Question: I have a vector named 'anomaly' which gives the output :
'''
anomaly
[1] -0.11 -0.13 -0.01 -0.04 -0.42 -0.23 -0.25 -0.45 -0.23 0.04 -0.22 -0.55
[13] -0.40 -0.39 -0.32 -0.32 -0.27 -0.15 -0.21 -0.25 -0.05 -0.05 -0.30 -0.35
[25] -0.42 -0.25 -0.15 -0.41 -0.30 -0.31 -0.21 -0.25 -0.33 -0.28 -0.02 0.06
[37] -0.20 -0.46 -0.33 -0.09 -0.15 -0.04 -0.09 -0.16 -0.11 -0.15 0.04 -0.05
[49] 0.01 -0.22 -0.03 0.03 0.04 -0.11 0.05 -0.08 0.01 0.12 0.15 -0.02
[61] 0.14 0.11 0.10 0.06 0.10 -0.01 0.01 0.12 -0.03 -0.09 -0.17 -0.02
[73] 0.03 0.12 -0.09 -0.09 -0.18 0.08 0.10 0.05 -0.02 0.10 0.05 0.03
[85] -0.25 -0.15 -0.07 -0.02 -0.09 0.00 0.04 -0.10 -0.05 0.18 -0.06 -0.02
[97] -0.21 0.16 0.07 0.13 0.27 0.40 0.10 0.34 0.16 0.13 0.19 0.35
[109] 0.42 0.28 0.49 0.44 0.16 0.18 0.31 0.47 0.36 0.40 0.71 0.43
[121] 0.41 0.56 0.70 0.66 0.60
'''
Also have a vector named 'MA' which gives the output :
'''
MA
[1] -8.333333e-02 -6.000000e-02 -1.566667e-01 -2.300000e-01 -3.000000e-01
[6] -3.100000e-01 -3.100000e-01 -2.133333e-01 -1.366667e-01 -2.433333e-01
[11] -3.900000e-01 -4.466667e-01 -3.700000e-01 -3.433333e-01 -3.033333e-01
[16] -2.466667e-01 -2.100000e-01 -2.033333e-01 -1.700000e-01 -1.166667e-01
[21] -1.333333e-01 -2.333333e-01 -3.566667e-01 -3.400000e-01 -2.733333e-01
[26] -2.700000e-01 -2.866667e-01 -3.400000e-01 -2.733333e-01 -2.566667e-01
[31] -2.633333e-01 -2.866667e-01 -2.100000e-01 -8.000000e-02 -5.333333e-02
[36] -2.000000e-01 -3.300000e-01 -2.933333e-01 -1.900000e-01 -9.333333e-02
[41] -9.333333e-02 -9.666667e-02 -1.200000e-01 -1.400000e-01 -7.333333e-02
[46] -5.333333e-02 -5.782412e-19 -8.666667e-02 -8.000000e-02 -7.333333e-02
[51] 1.333333e-02 -1.333333e-02 -6.666667e-03 -4.666667e-02 -6.666667e-03
[56] 1.666667e-02 9.333333e-02 8.333333e-02 9.000000e-02 7.666667e-02
[61] 1.166667e-01 9.000000e-02 8.666667e-02 5.000000e-02 3.333333e-02
[66] 4.000000e-02 3.333333e-02 0.000000e+00 -9.666667e-02 -9.333333e-02
[71] -5.333333e-02 4.333333e-02 2.000000e-02 -2.000000e-02 -1.200000e-01
[76] -6.333333e-02 4.625929e-18 7.666667e-02 4.333333e-02 4.333333e-02
[81] 4.333333e-02 6.000000e-02 -5.666667e-02 -1.233333e-01 -1.566667e-01
[86] -8.000000e-02 -6.000000e-02 -3.666667e-02 -1.666667e-02 -2.000000e-02
[91] -3.666667e-02 1.000000e-02 2.333333e-02 3.333333e-02 -9.666667e-02
[96] -2.333333e-02 6.666667e-03 1.200000e-01 1.566667e-01 2.666667e-01
[101] 2.566667e-01 2.800000e-01 2.000000e-01 2.100000e-01 1.600000e-01
[106] 2.233333e-01 3.200000e-01 3.500000e-01 3.966667e-01 4.033333e-01
[111] 3.633333e-01 2.600000e-01 2.166667e-01 3.200000e-01 3.800000e-01
[116] 4.100000e-01 4.900000e-01 5.133333e-01 5.166667e-01 4.666667e-01
[121] 5.566667e-01 6.400000e-01 6.533333e-01
summary(MA)
Min. 1st Qu. Median Mean 3rd Qu. Max.
-0.44670 -0.16330 -0.03667 -0.01051 0.08500 0.65330
summary(anomaly)
Min. 1st Qu. Median Mean 3rd Qu. Max.
-0.55000 -0.18000 -0.02000 -0.00632 0.12000 0.71000
'''
There is also a vector 'year' which takes value from 1880 to 2004 .
My intention is to plot 'anomaly' and 'MA' in the same figure . So i wrote down the code :
'''
plot(anomaly,col="red",xlim=c(1880,2004),ylim=c(-.6,.75),xlab="year",ylab="anomaly",main="Anomaly , 5-year Moving Average")
lines(anomaly,col="red")
lines(MA,col="green")
text(1978,.60,"Original data",col="red")
text(1978,.50,"5-year Moving Average",col="green")
'''
But the graph doesn't produce the lines .

Why are the lines invisible ?
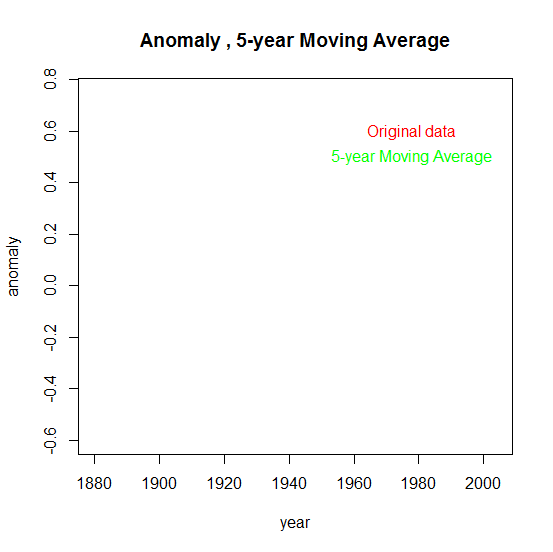
Answer: I think you already have answers for including 'year' in your calls to 'plot' and 'lines'. To keep the data all the same length, there are a couple of ways that I would try. My preferred method is to use a data.frame, since it appears your data are certainly tied to 'year':
'''
dat <- data.frame(year, anomaly, MA)
'''
The code to plot it below relies on this, but if you want to continue using individual vectors then you can continue with your own code by using code like this (generalized in case your data lengths will change, in which case you might want to check the length of 'anomaly' as well).
'''
if (length(MA) != length(year))
MA <- c(MA, rep(NA, length(year) - length(MA)))
'''
The code to plot. I made a few changes, heavily based on my programming OCD :-)
- - 'plot''lines''(MA ~ year, data=dat, ...)''(dat$year, dat$MA, ...)'
Code:
'''
colAnomaly <- 'red'
colMovAvg <- 'green'
plot(anomaly ~ year, data=dat, type='l', col=colAnomaly,
xlim=c(1880,2004), ylim=c(-.6,.75),
xlab="year", ylab="anomaly", main="Anomaly , 5-year Moving Average")
lines(MA ~ year, data=dat, col=colMovAvg)
text(1978, 0.60, "Original data", col=colAnomaly)
text(1978, 0.50, "5-year Moving Average", col=colMovAvg)
'''